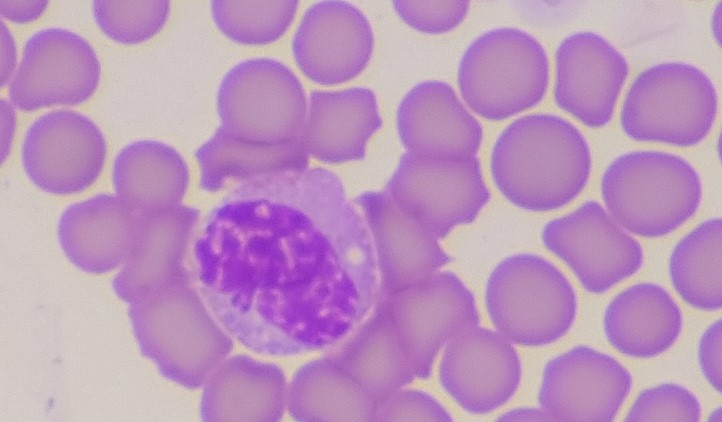
White blood cell type: Monocyte